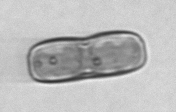
Label: Ephemera